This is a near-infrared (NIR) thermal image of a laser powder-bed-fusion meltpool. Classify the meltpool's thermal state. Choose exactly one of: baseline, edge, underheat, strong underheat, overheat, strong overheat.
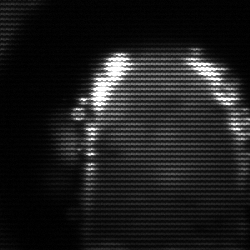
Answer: baseline